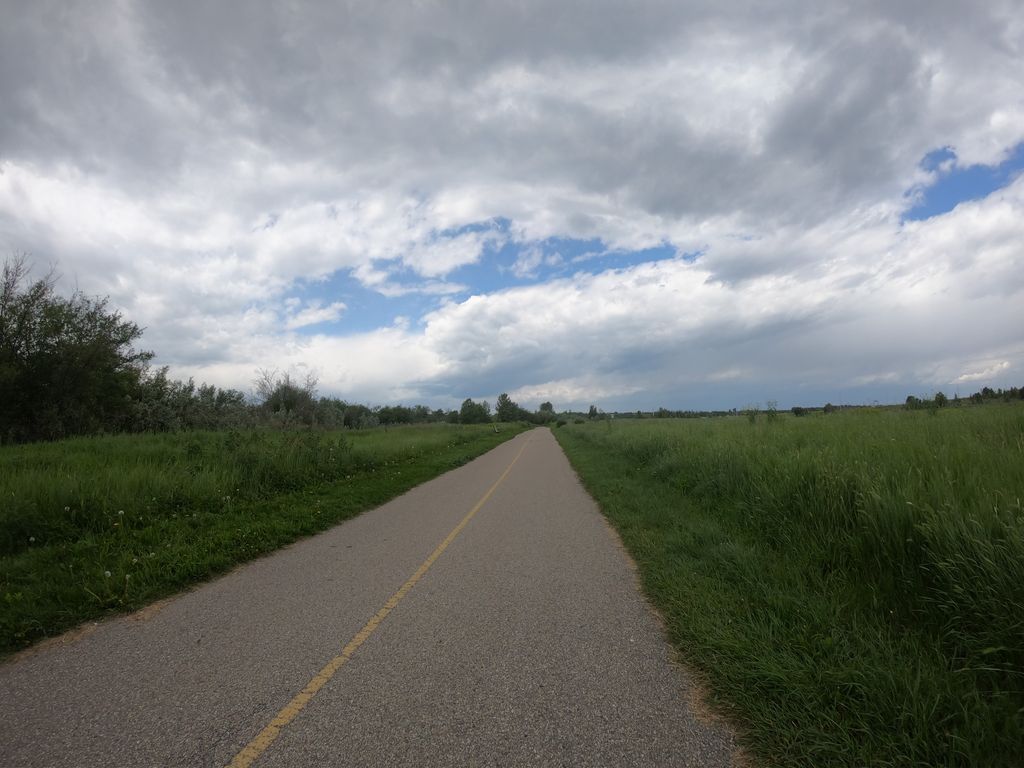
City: calgary